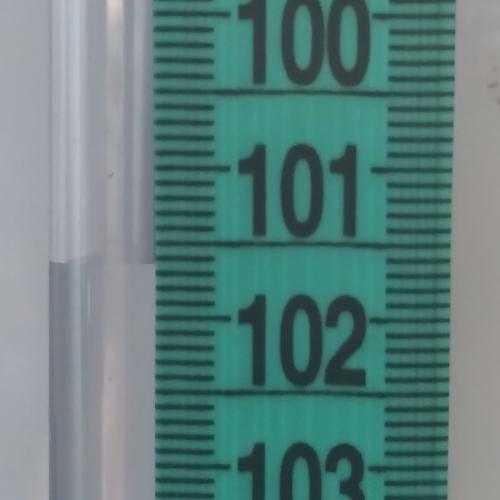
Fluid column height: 101.6 cm